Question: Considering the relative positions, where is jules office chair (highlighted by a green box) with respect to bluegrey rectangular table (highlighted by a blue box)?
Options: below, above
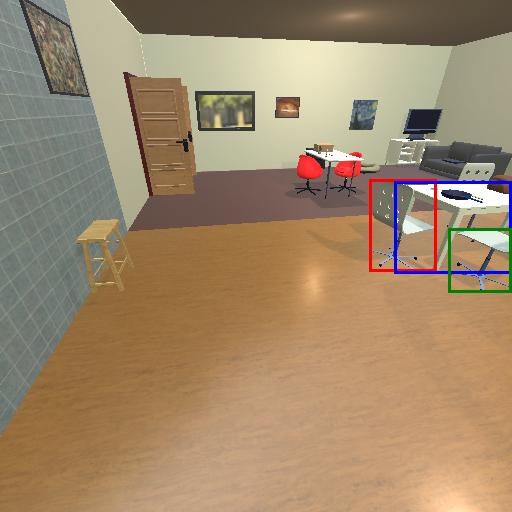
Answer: below